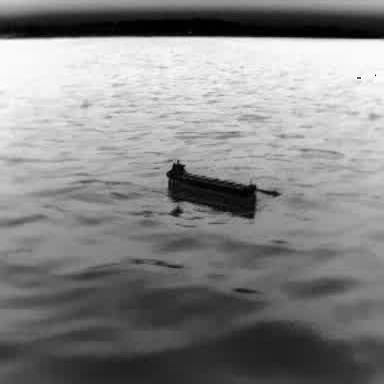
There is a liner in the infrared image.